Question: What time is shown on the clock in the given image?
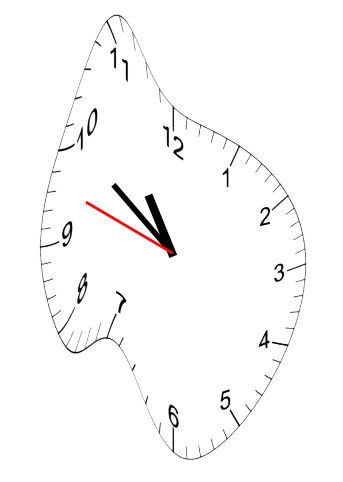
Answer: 10:50:48